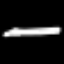
Label: pencil